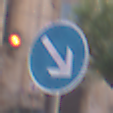
Verkehrszeichen: VorgeschriebeneVorbeifahrtRechts
Umgebung: Outdoor, Urban
Tageszeit: MorningAfternoon
Wetter: PartlyCloudy
Licht: Natural
Jahreszeit: NotSpecified
Kontrast: LowContrast